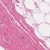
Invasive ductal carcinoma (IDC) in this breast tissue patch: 0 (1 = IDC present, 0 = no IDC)